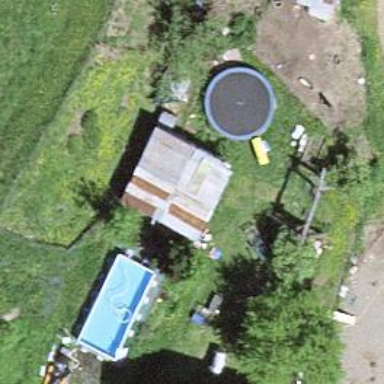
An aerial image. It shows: Shed building.